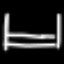
Label: bed